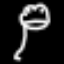
Label: frog